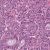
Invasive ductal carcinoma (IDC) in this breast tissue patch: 1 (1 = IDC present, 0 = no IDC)